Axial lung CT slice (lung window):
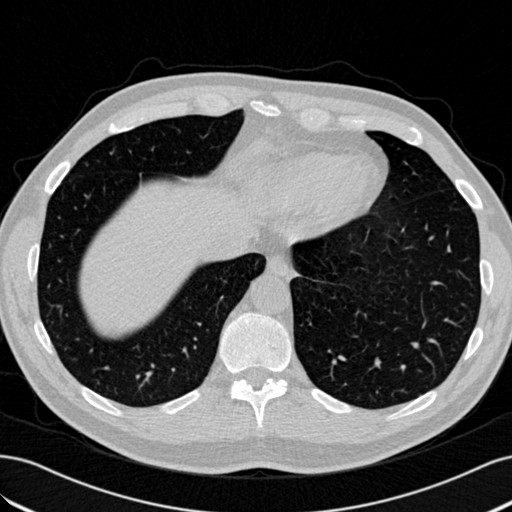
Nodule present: no